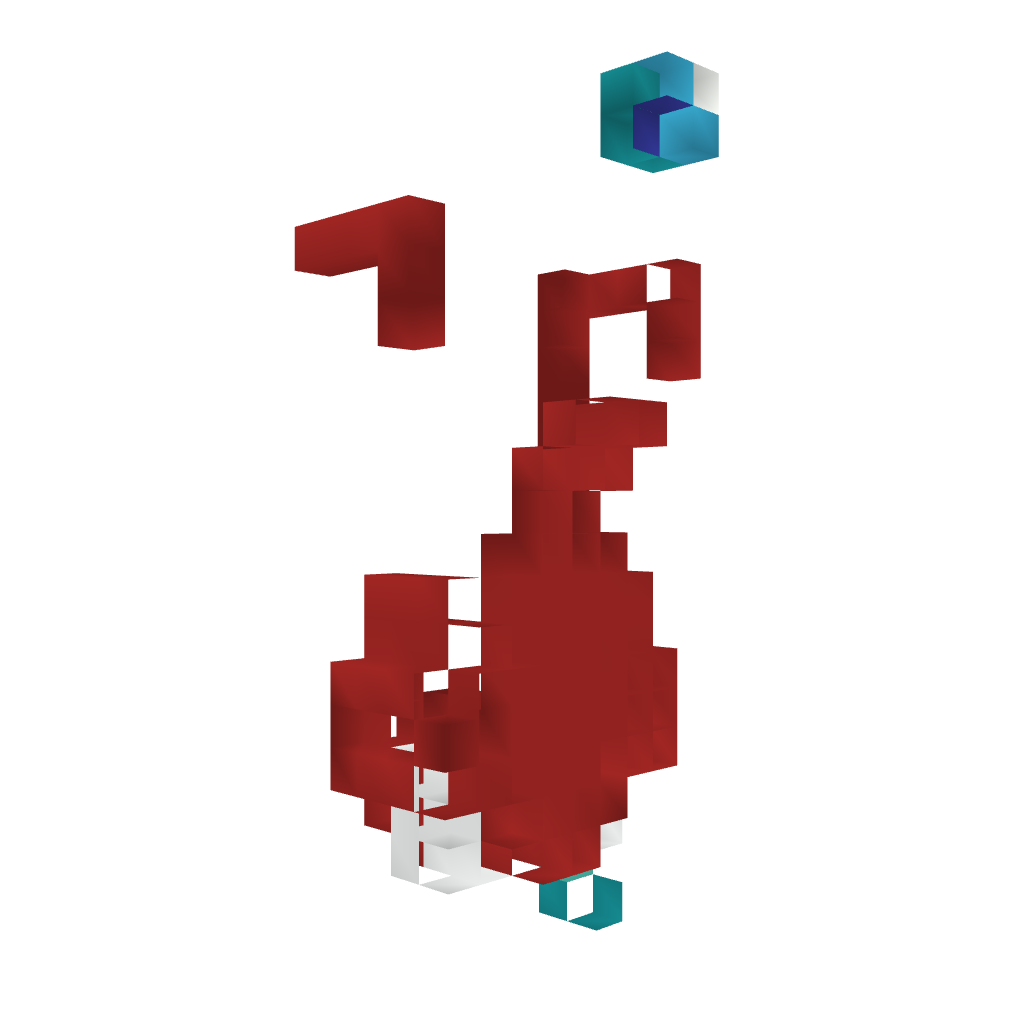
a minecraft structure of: Pamela Statue